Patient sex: F
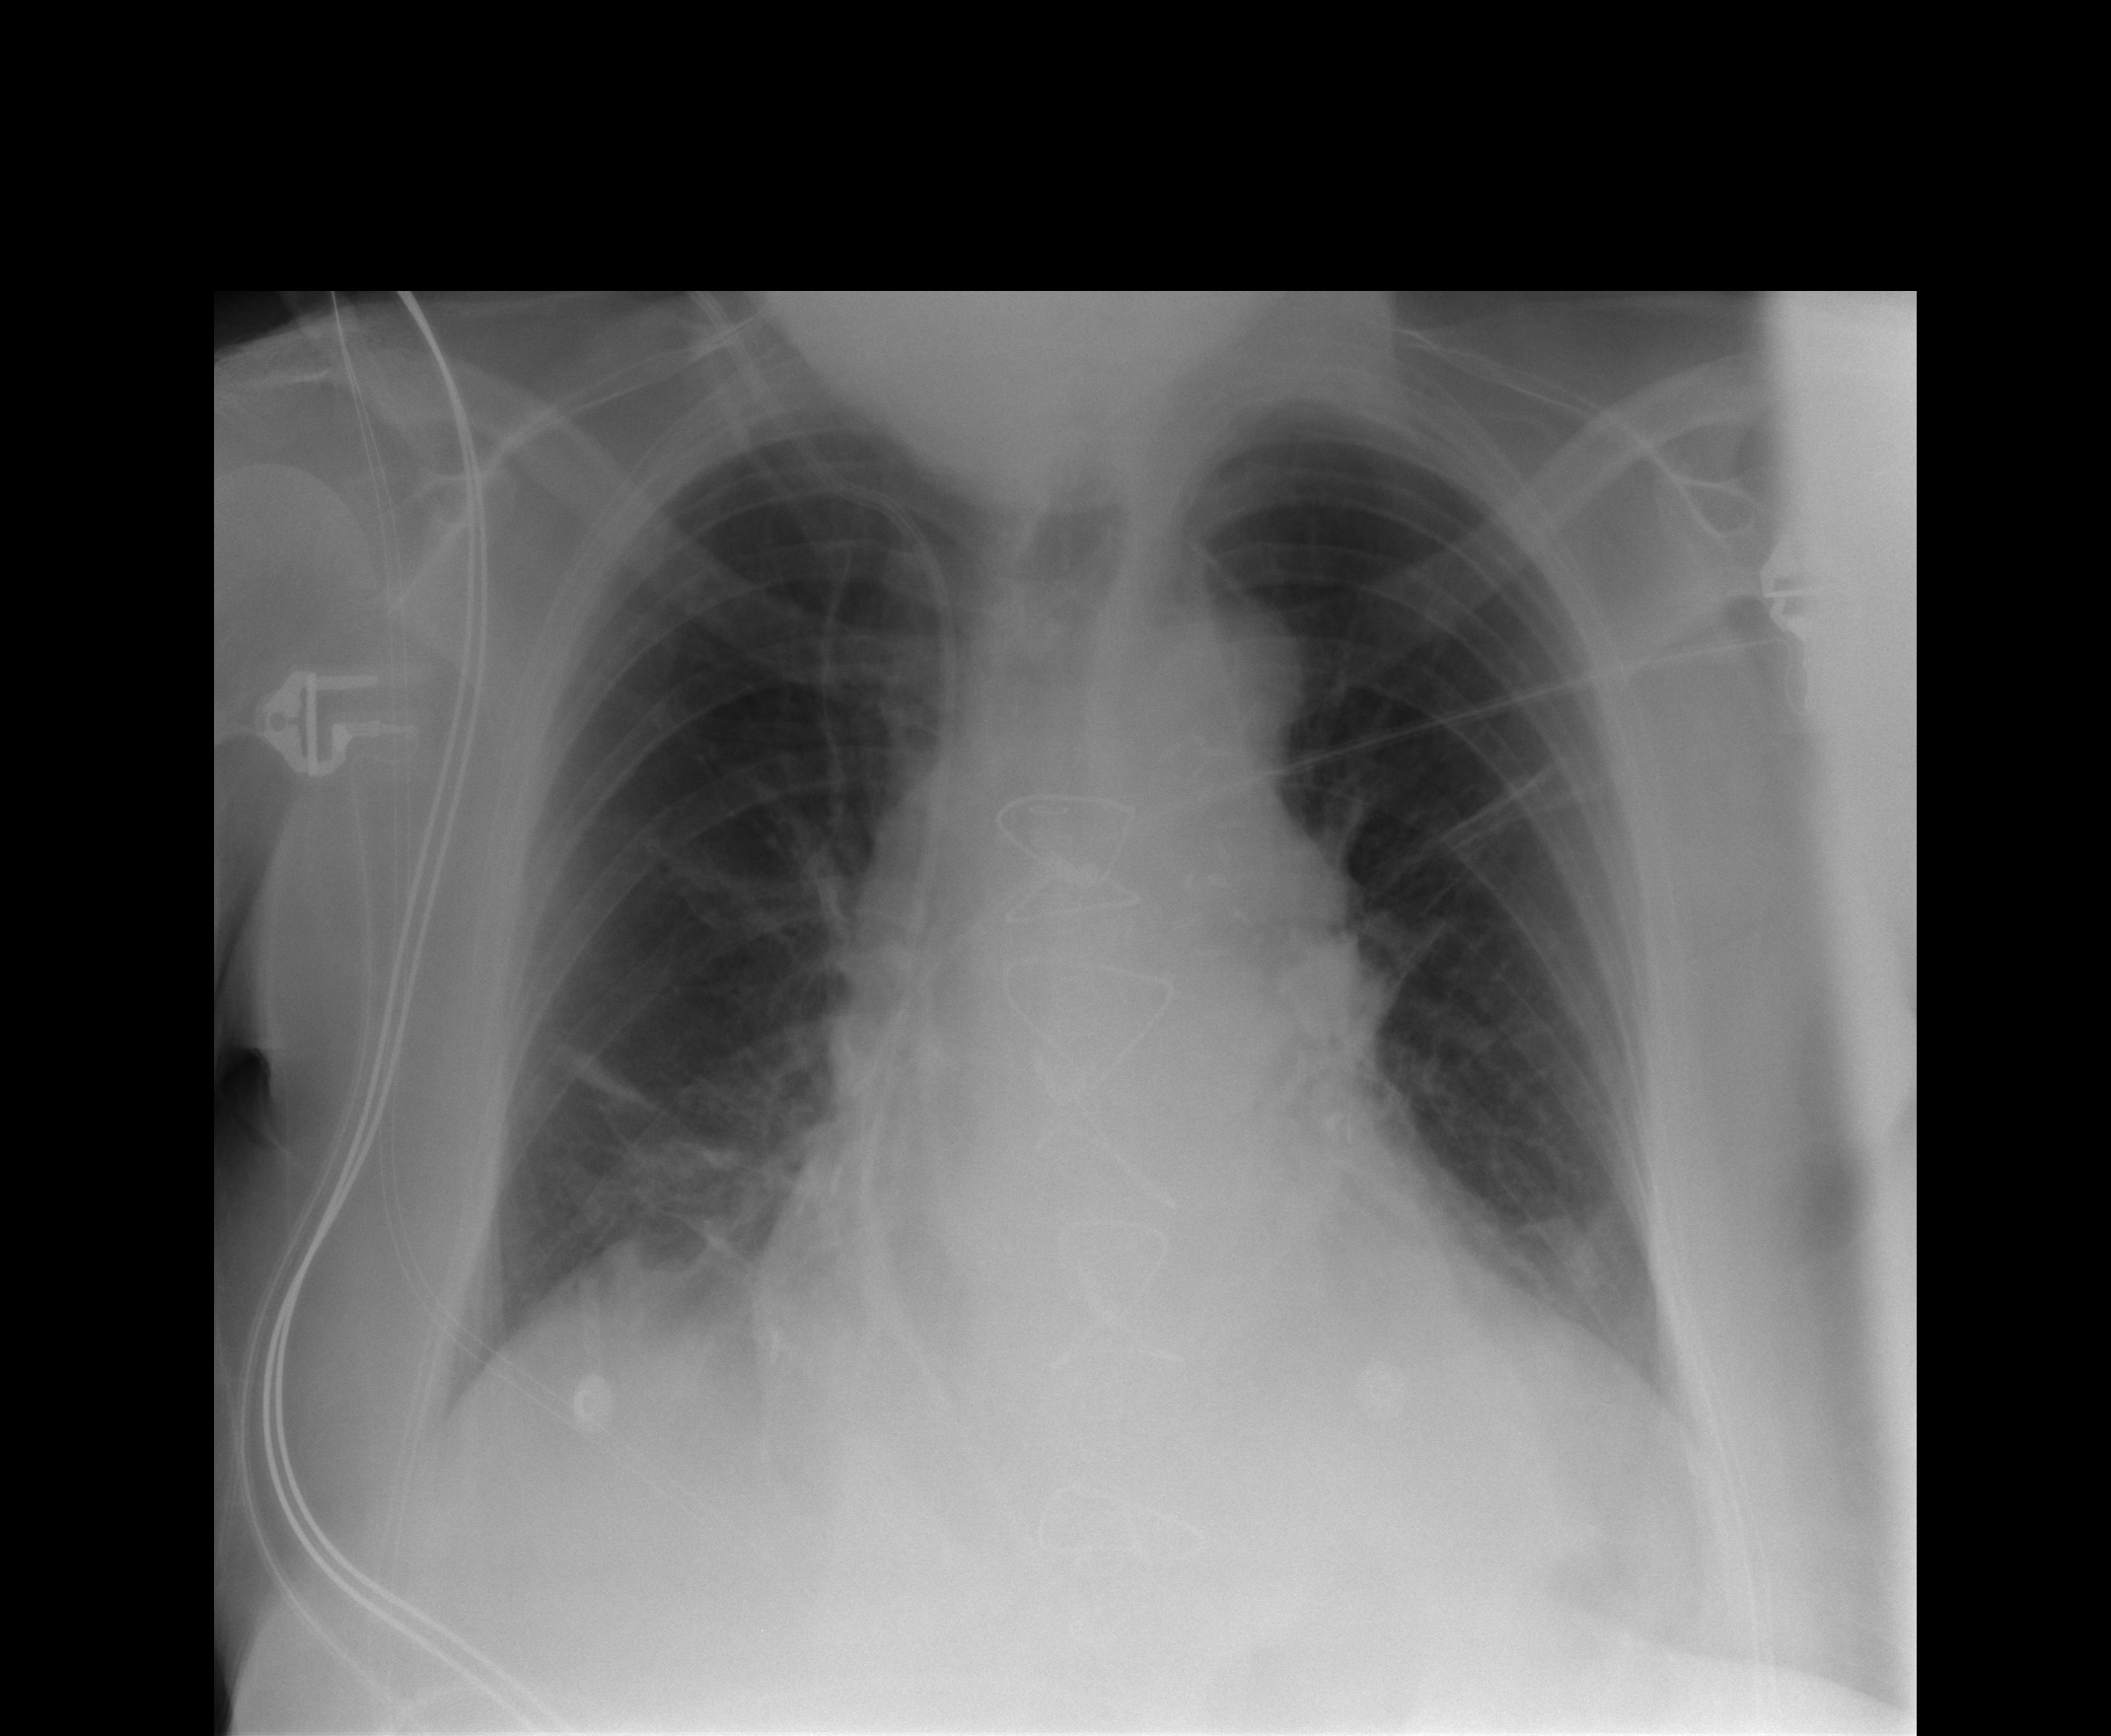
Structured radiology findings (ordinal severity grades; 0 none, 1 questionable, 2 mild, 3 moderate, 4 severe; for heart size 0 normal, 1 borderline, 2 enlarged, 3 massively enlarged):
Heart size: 2
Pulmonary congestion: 1
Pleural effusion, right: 0
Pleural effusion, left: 0
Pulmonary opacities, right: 0
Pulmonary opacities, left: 0
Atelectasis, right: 0
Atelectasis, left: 2